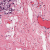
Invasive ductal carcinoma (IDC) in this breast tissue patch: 1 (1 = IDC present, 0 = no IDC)